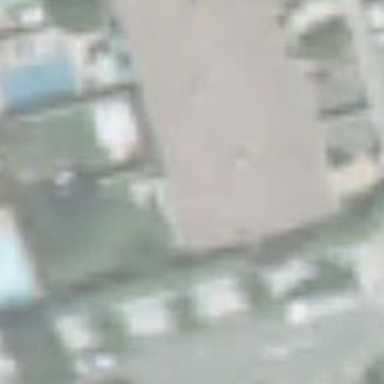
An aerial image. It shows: Terrace building with pitched roof oriented across.